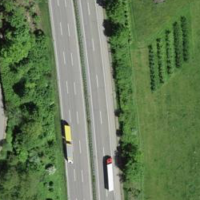
EUNIS habitat code: 57
Species observed at this site:
Milvus milvus